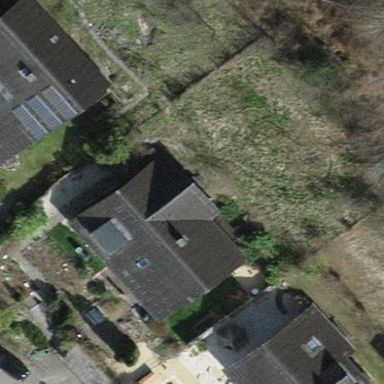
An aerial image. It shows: Detached building.